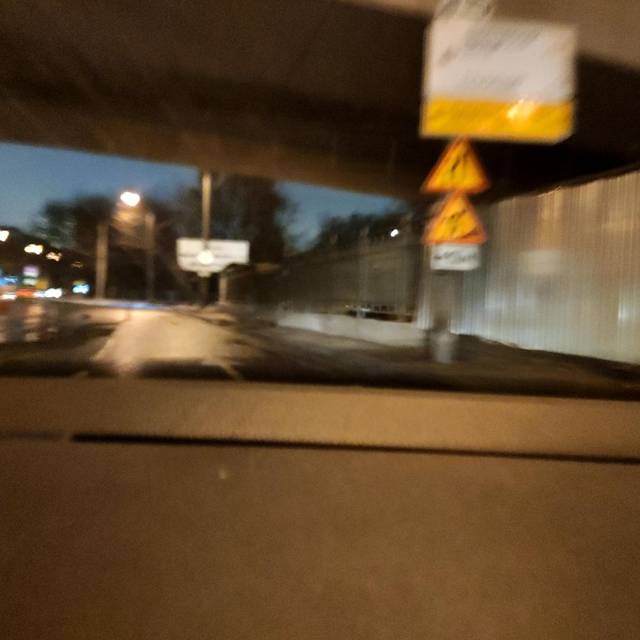
Region: Russia
Coordinates: 55.754, 37.519